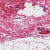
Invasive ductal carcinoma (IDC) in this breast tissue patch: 0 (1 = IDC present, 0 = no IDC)